Question: I have a very simple piece of code which is using Variadic Parameters in Swift Language.

I don't understand why it is complaining. Is'nt Double... equavalent to [Double]
I know I can pass like this: printList(2,3,4,5).
I guess Variadic is different from what I thought. You can pass multiple arguments. It is about arguments not passing in collections.
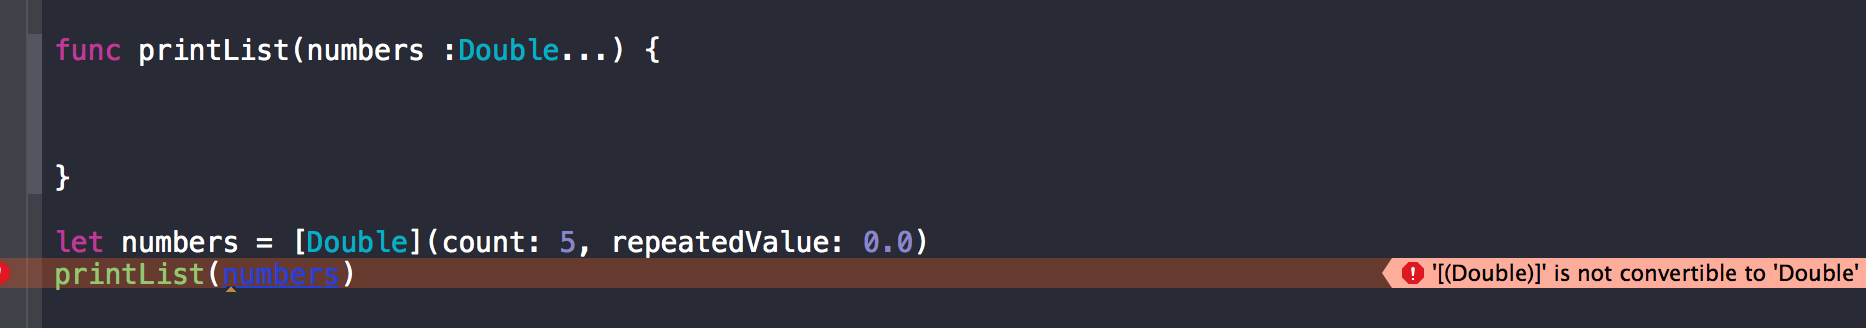
Answer: '''
func printList(numbers:[Double]){
}
let numbers = <URL>
printList(numbers)
'''
'''
func printList(numbers:Double...){
}
printList(0.0,0.0,0.0)
printList(0.0,1.0,2.0,3.0)
'''